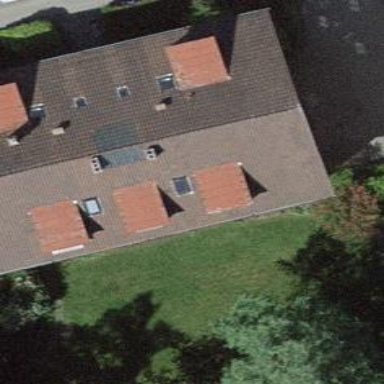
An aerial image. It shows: Residential building.